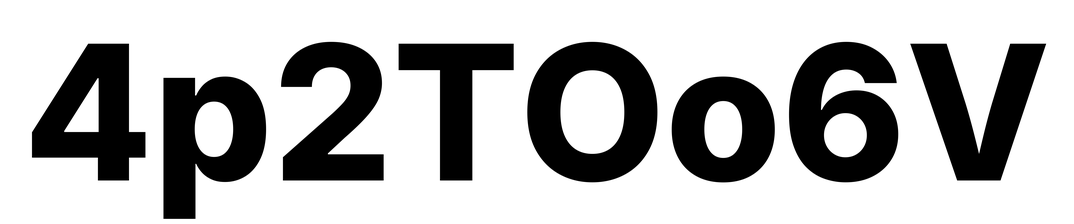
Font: Inter_ExtraBold